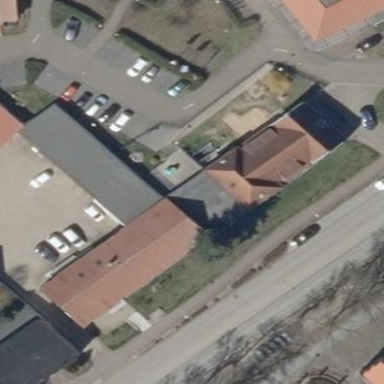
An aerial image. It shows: Kindergarten building.